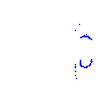
Particle: proton